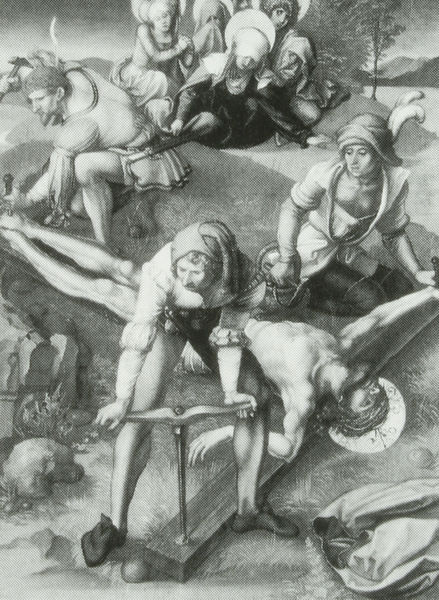
Titel: Kreuzanheftung
Künstler: Albrecht Dürer
Standort: Dresden
Institution: Staatliche Kunstsammlungen
Schlagwörter: baum, berg, feder, felsen, gemälde, gruppe, hand, mann, nackt, nackter, umhang, weiß, bäume, frauen, landschaft, menschen, see, frau, grau, hintergrund, holz, hut, hüte, kleid, männer, schwarz, zeichnung, wiese, haube, leute, malerei, mütze, mützen, bibel, federn, henker, stein, steine, toter, trauer, hände, hügel, boden, gewand, kostüm, mantel, gotik, krone, renaissance, beine, federbusch, kopfbedeckung, bein, liegen, perspektive, schuhe, arbeiten, berge, fels, gebirge, grafik, graphik, drehen, figuren, soldaten, kopftuch, detail, muskeln, balken, deutsch, liegend, nagel, nägel, oberkörper, aufsicht, foto, fotografie, photographie, mond, kreuz, religion, knechte, weinen, druck, jungfrau, mondsichel, schwarzweiss, holzstich, loch, radierung, stich, häscher, illustration, soldat, bleistift, pilatus, photo, römer, heiligenschein, handwerker, werkzeug, nimbus, christus, grab, jesus, jesus christus, kreuzigung, leichnam, gut, hammer, leid, leiden, qual, schmerz, dolch, mittelalter, dornen, kruzifix, felsbrocken, männder, heilige, opfer, dürer, jünger, heilig, maria, kupferstich, madonna, magdalena, maria magdalena, trauernde, marie, dornenkrone, altdeutsch, manschen, mörder, schrauben, christi, klagen, weinend, augsburg, gekreuzigter, heiligenscheine, martyrium, süddeutsch, glorie, folter, marter, passion, heilgenschein, golgatha, inri, ölberg, leiden christi, kreus, kreuzweg, bibelszene, passion christi, cranach, messias, schergen, christliche, geißel, barbaren, kreuzigen, altdetusch, bohrer, kreuzigungsszene, pein, bohren, dilch, einschlagen, fasanenfeder, kreuzlegung, llovch, löffelbohrer, scheffen, schraubstock, htu, kreuzigung christi, hans holbein, zimmerleute, kreux, burgkmair, christut, los, frau in trauer, altdedeutsch, cruxification, heiligengruppe, aufsucht, jörg breu